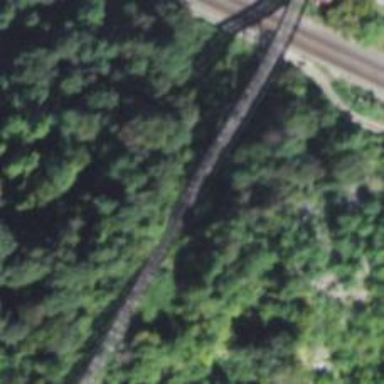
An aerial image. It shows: Funicular railway bridge.